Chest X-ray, PA view. Patient: 59 years old, sex M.
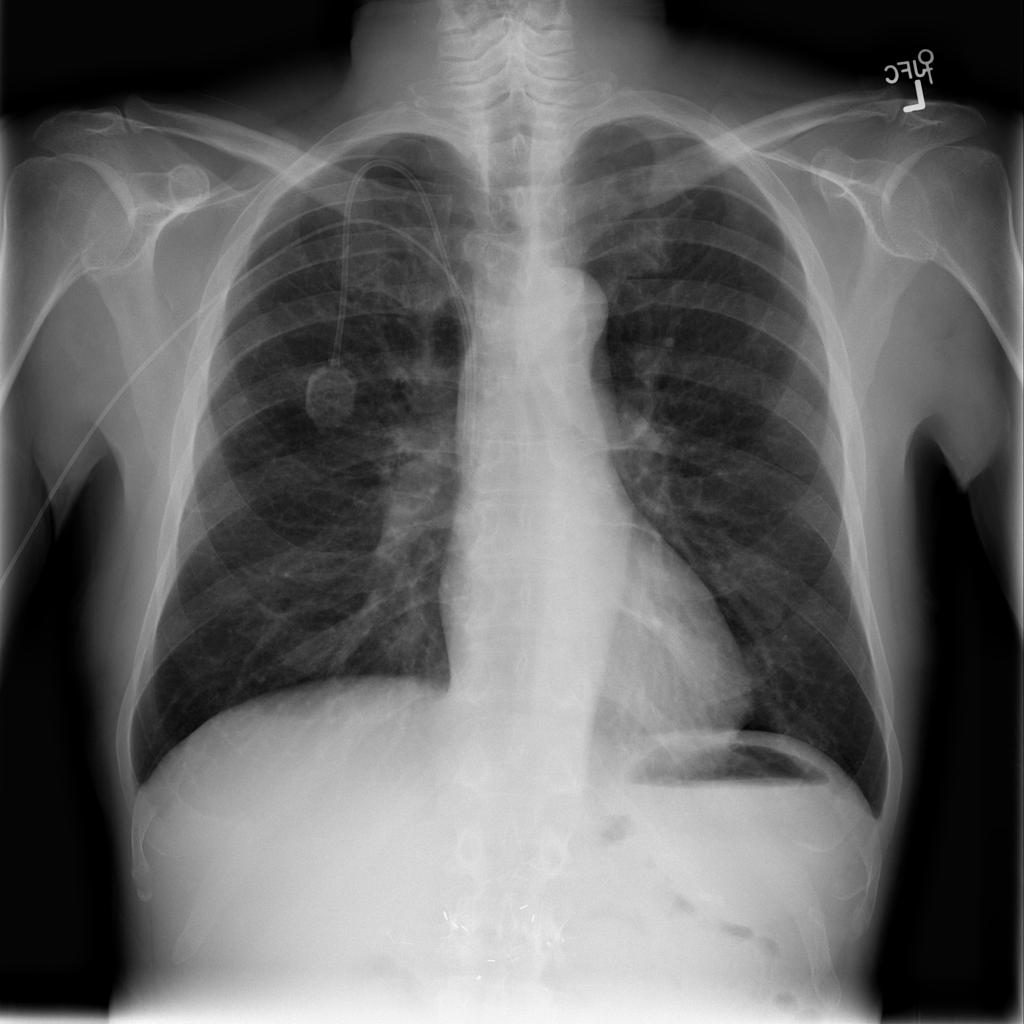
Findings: No Finding